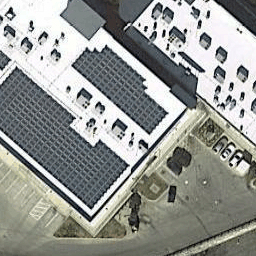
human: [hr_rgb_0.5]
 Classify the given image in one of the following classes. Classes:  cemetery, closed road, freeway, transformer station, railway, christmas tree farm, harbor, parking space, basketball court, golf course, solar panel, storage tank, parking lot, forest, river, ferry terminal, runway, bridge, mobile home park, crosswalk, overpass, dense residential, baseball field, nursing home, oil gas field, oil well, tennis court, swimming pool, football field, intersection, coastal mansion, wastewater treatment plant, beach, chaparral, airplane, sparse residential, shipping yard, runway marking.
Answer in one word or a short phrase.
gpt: solar panel